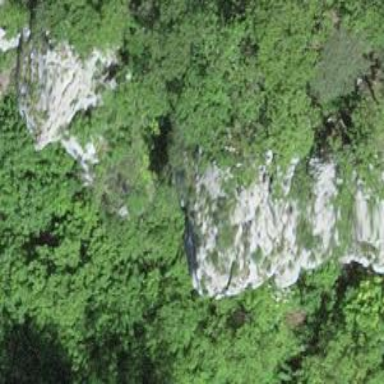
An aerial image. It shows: Cliff in nature.